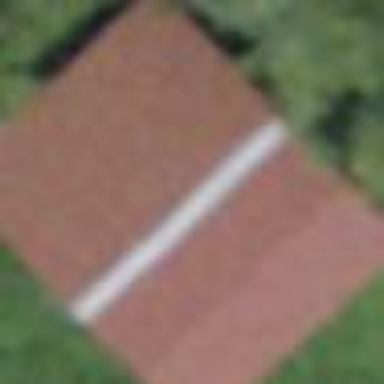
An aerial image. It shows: Barn.